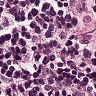
Metastatic tissue present: no